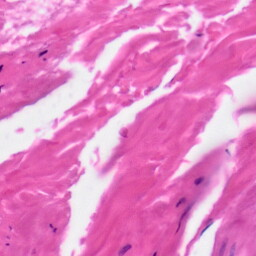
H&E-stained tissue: Skin